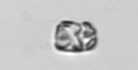
Label: Guinardia_striata